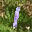
Label: 1